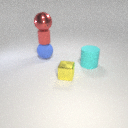
large cyan rubber cylinder in front of large blue rubber sphere